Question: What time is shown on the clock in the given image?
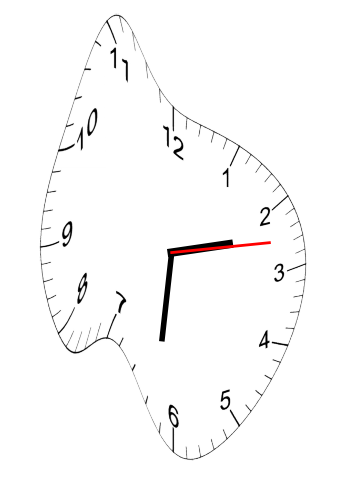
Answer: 02:31:13